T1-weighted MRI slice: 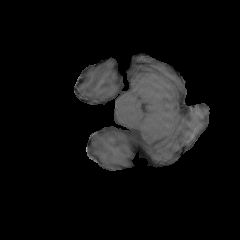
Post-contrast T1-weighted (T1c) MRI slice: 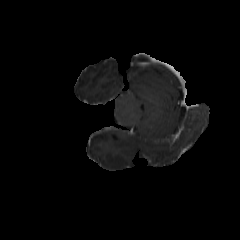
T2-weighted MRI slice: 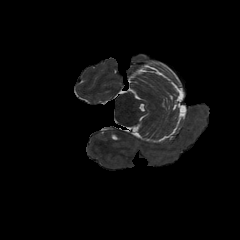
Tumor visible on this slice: no